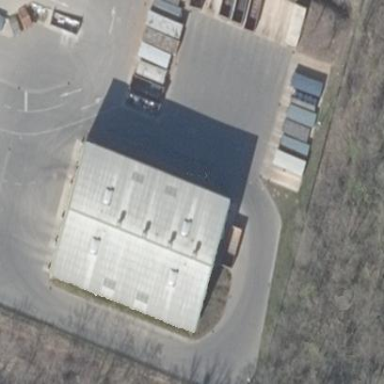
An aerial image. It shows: Industrial building.